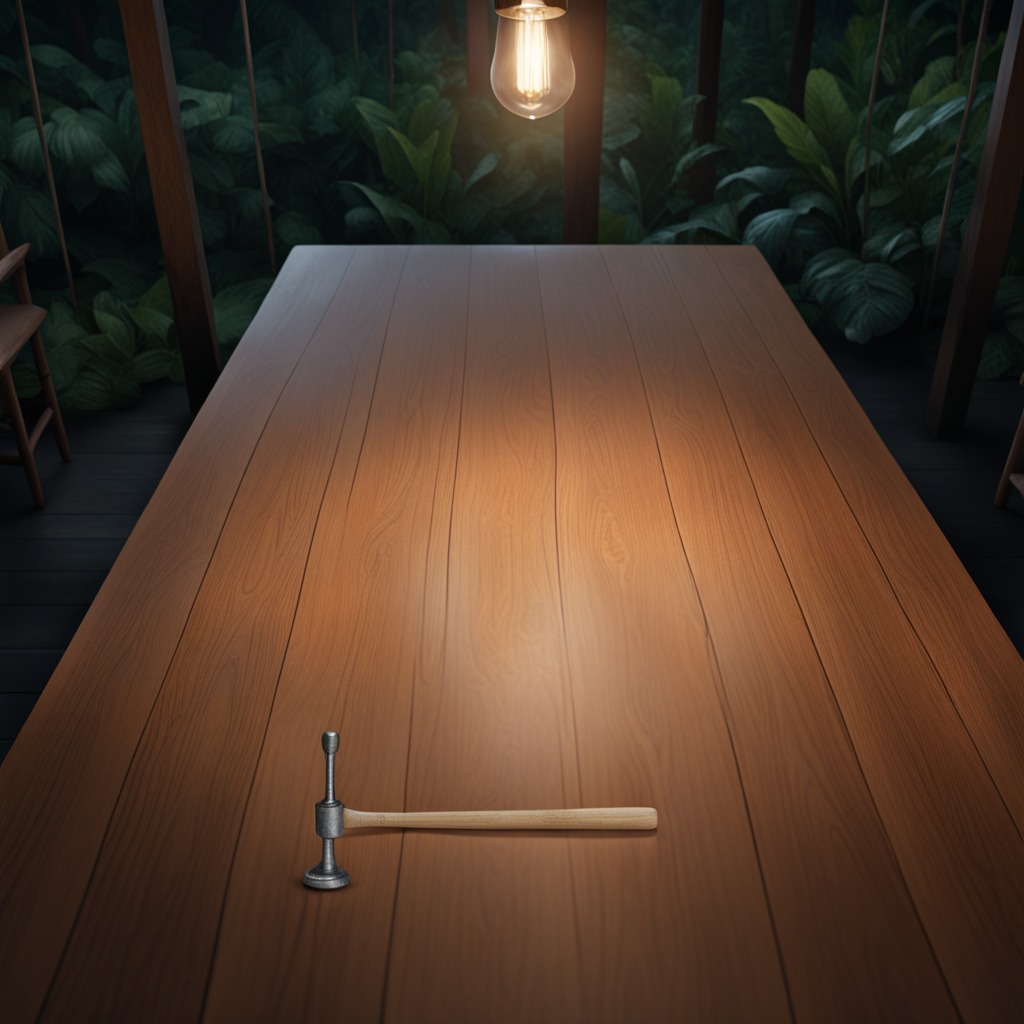
A hammer is lying on a wooden table inside a jungle field workshop tent at night.